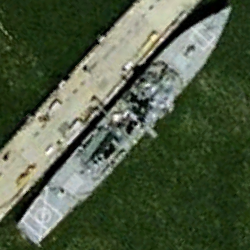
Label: destroyer